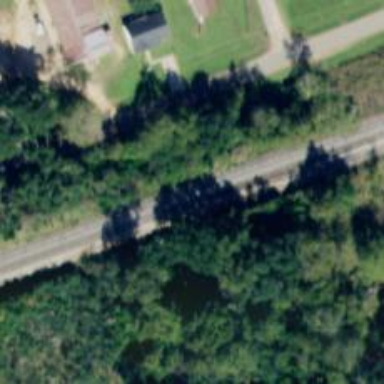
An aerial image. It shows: Disused railway siding.